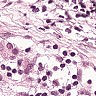
Metastatic tissue present: no